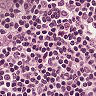
Metastatic tissue present: no